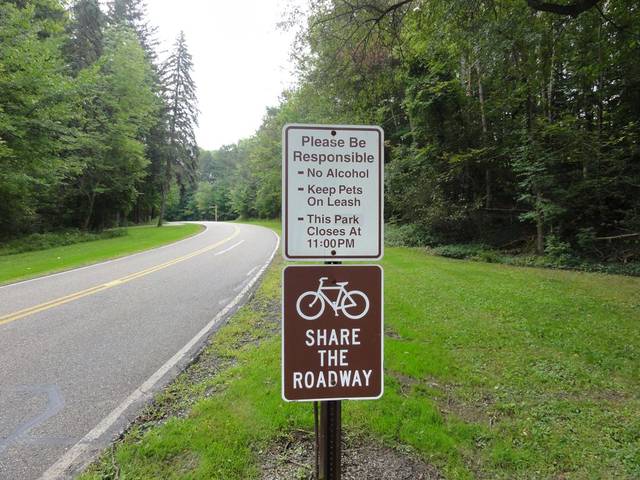
Region: United States
Coordinates: 41.315, -81.622